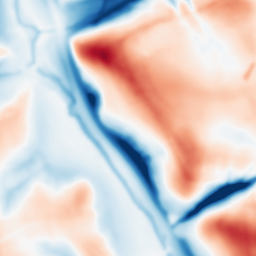
Category: multiscale
Decomposition family: dog_multiscale
Decomposition parameters: sigma_ratio: 1.6
n_scales: 5
base_sigma: 2
Upsampling method: bicubic
Upsampling parameters: scale: 2
Upsampling scale: 2